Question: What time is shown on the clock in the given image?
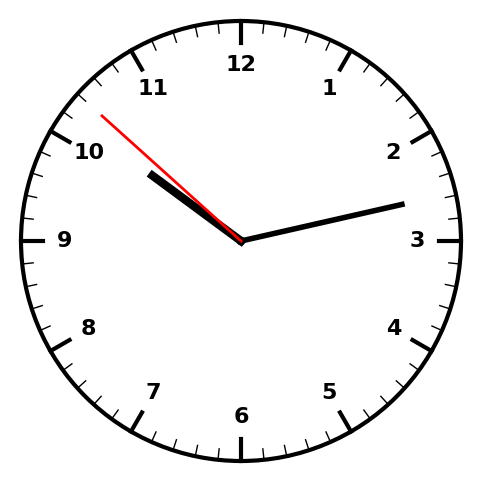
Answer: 10:12:52